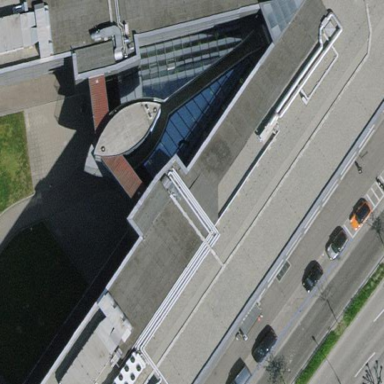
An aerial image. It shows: Mall building.